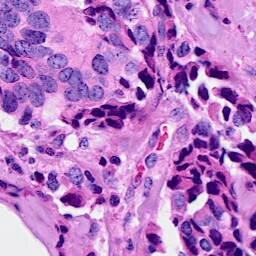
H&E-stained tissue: Breast